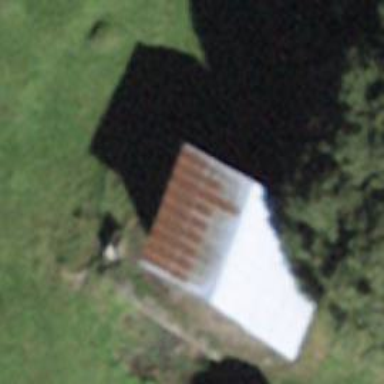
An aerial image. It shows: Barn.